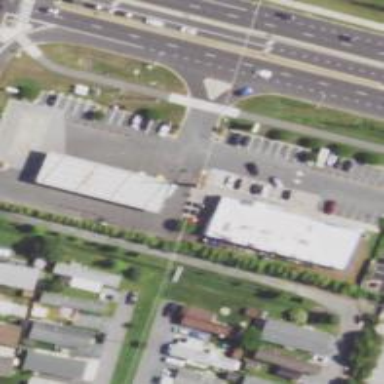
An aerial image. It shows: Convenience shop.